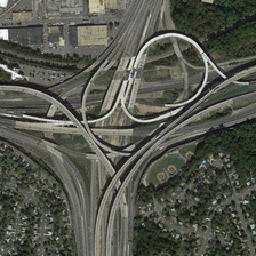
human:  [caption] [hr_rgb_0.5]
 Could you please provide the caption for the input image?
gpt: There are many trees at the bottom of the bridge.

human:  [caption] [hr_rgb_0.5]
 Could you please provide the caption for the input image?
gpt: There are many trees at the bottom of the viaduct.

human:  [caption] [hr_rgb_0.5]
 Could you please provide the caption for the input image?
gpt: There are many trees at the bottom of the viaduct.

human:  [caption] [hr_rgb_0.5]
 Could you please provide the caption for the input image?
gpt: There are many trees at the bottom of the viaduct.

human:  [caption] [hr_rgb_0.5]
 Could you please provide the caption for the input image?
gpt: There are many trees at the bottom of the viaduct.